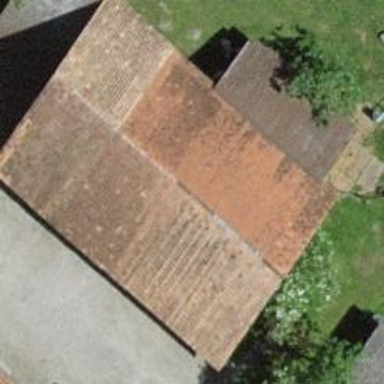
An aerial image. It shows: Barn.